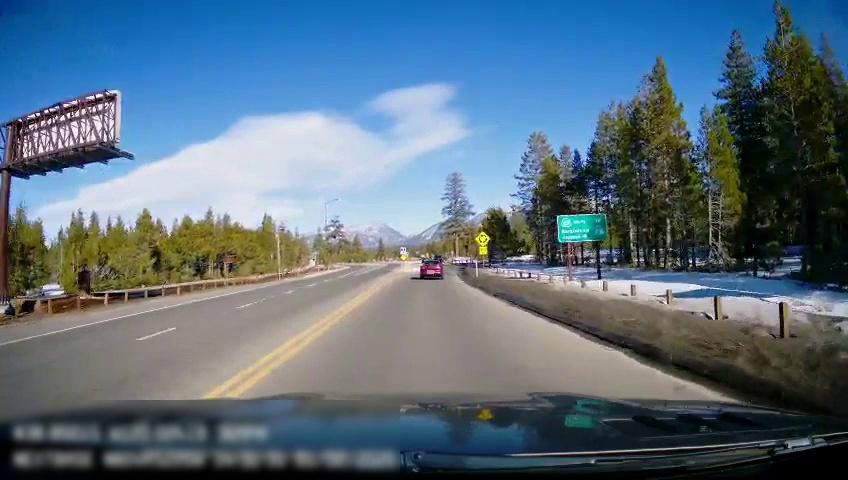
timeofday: Day
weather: Sunny
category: Drivable Space
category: Vehicles | Car
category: Lanes | Current Lane
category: Lanes | Opposite Lane
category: Lanes | Current Lane
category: Lanes | Opposite Lane
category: Lanes | Opposite Lane
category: Traffic | Signs
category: Traffic | Signs
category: Traffic | Signs